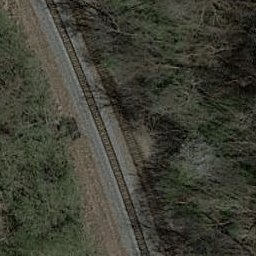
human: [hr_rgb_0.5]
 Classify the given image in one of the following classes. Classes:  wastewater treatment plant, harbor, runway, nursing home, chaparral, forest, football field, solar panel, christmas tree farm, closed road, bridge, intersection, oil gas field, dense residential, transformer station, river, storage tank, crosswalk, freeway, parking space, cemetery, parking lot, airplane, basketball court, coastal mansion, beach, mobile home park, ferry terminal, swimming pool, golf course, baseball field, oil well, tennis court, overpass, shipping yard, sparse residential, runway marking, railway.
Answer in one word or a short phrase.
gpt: railway